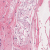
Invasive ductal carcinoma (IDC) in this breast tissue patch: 1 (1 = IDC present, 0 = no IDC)